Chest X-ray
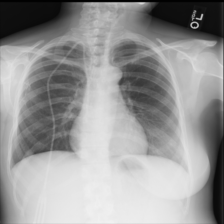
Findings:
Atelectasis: negative
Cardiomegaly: negative
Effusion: negative
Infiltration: negative
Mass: negative
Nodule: negative
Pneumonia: negative
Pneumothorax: negative
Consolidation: negative
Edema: negative
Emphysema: negative
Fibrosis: negative
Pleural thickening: negative
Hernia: negative